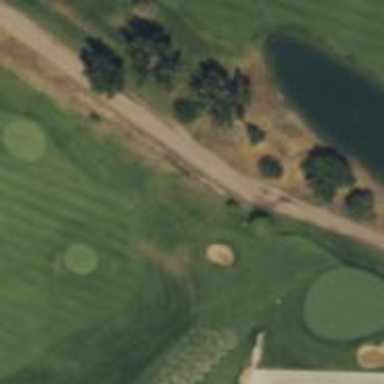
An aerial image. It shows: Path designated for golf carts.